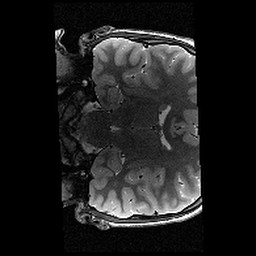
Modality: T2w
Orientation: coronal
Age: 12
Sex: male
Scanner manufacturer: siemens
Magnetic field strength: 3 T
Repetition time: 9.23 s
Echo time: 0.067 s